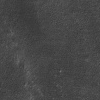
Atmospheric dust classification: not_dusty